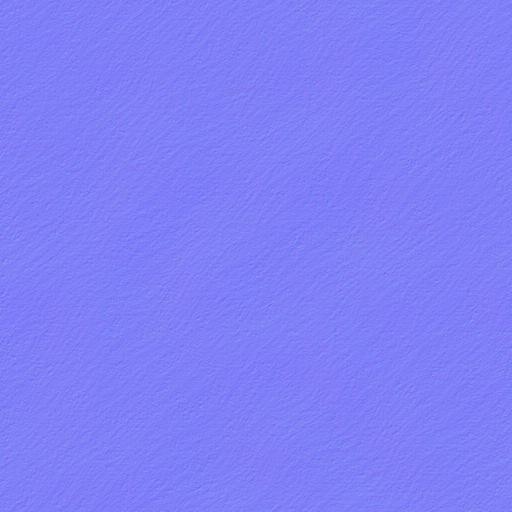
dark leather perforated red smooth